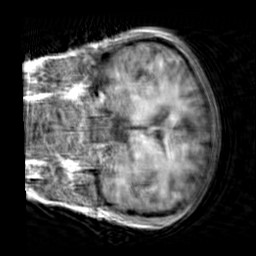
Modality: T1w
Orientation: coronal
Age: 18
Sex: female
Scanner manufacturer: siemens
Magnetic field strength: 3 T
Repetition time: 2.3 s
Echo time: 0.00303 s